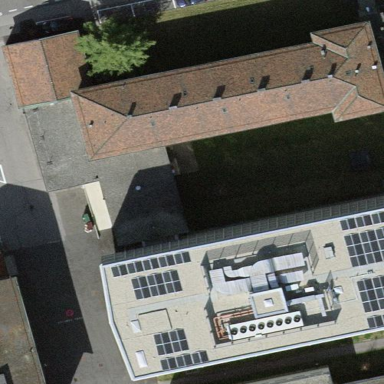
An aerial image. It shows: Hospital building.